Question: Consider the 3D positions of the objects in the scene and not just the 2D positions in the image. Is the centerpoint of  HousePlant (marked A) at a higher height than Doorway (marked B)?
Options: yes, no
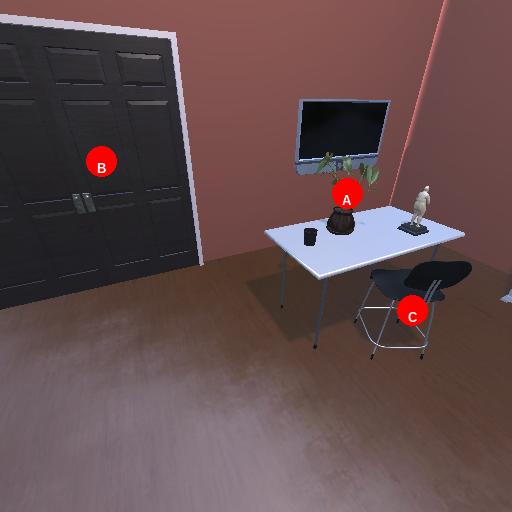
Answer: yes